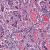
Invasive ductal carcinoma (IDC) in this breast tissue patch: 1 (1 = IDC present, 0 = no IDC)